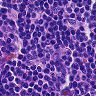
Metastatic tissue present: no